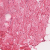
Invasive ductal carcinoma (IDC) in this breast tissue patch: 0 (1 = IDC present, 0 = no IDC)